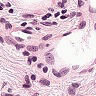
Metastatic tissue present: no